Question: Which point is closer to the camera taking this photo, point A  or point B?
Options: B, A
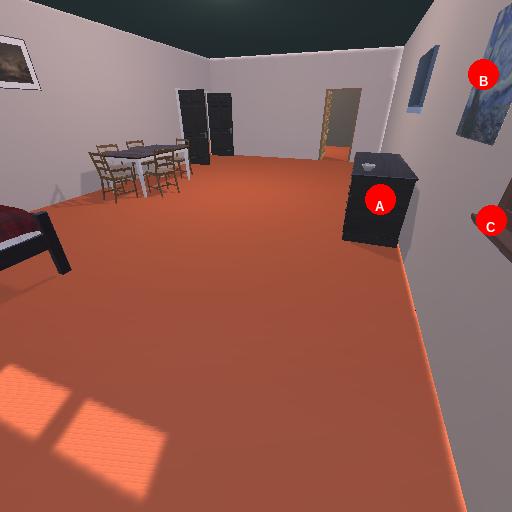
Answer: B